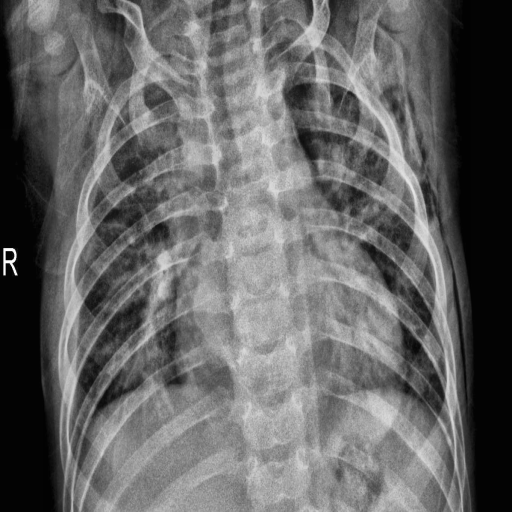
Finding: PNEUMONIA